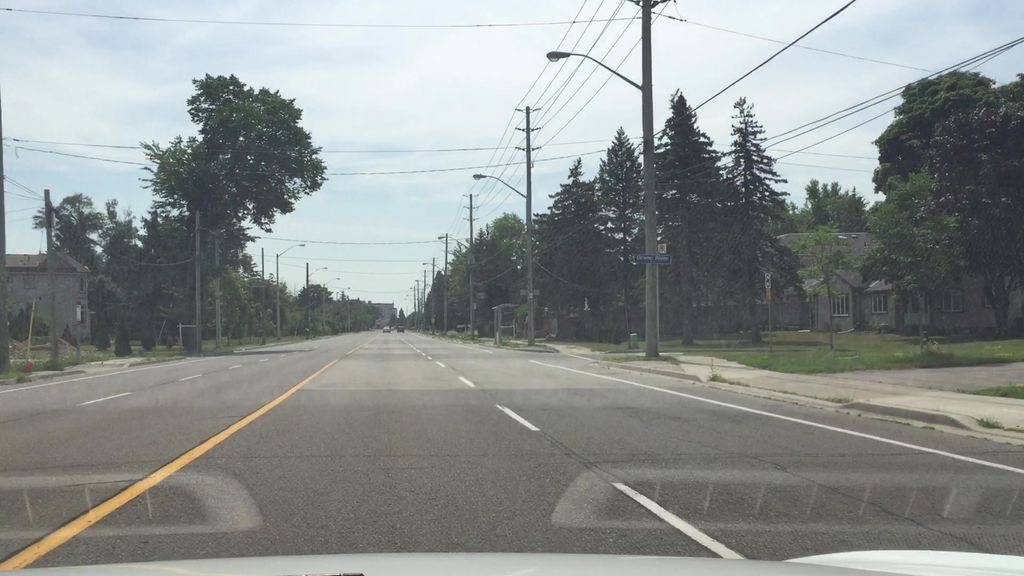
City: toronto